Interaction volume radius: 10 \u00c5
Interaction volume height: 10 \u00c5
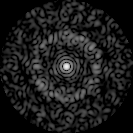
Disorder parameter: 0.8002